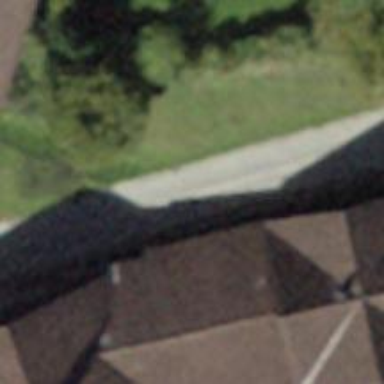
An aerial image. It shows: Simple house.